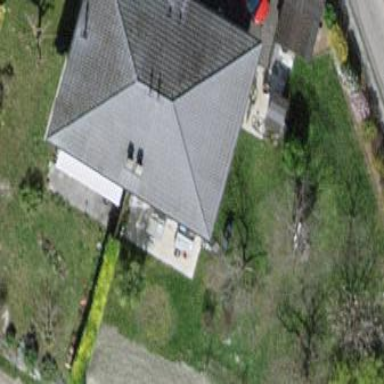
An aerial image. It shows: Semidetached house with hipped roof.